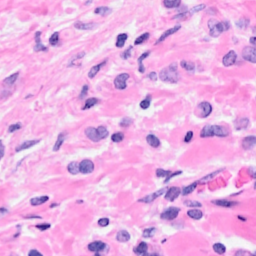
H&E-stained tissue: Breast